Question: It is required to place a number of queens so that there is a queen in each row and column. Find the number of different placements of queens that satisfy the constraint that queens cannot attack each other. At the same time, the newly placed queen cannot be eaten by the existing knight, but there is no need to consider whether the knight will be attacked by the queen.
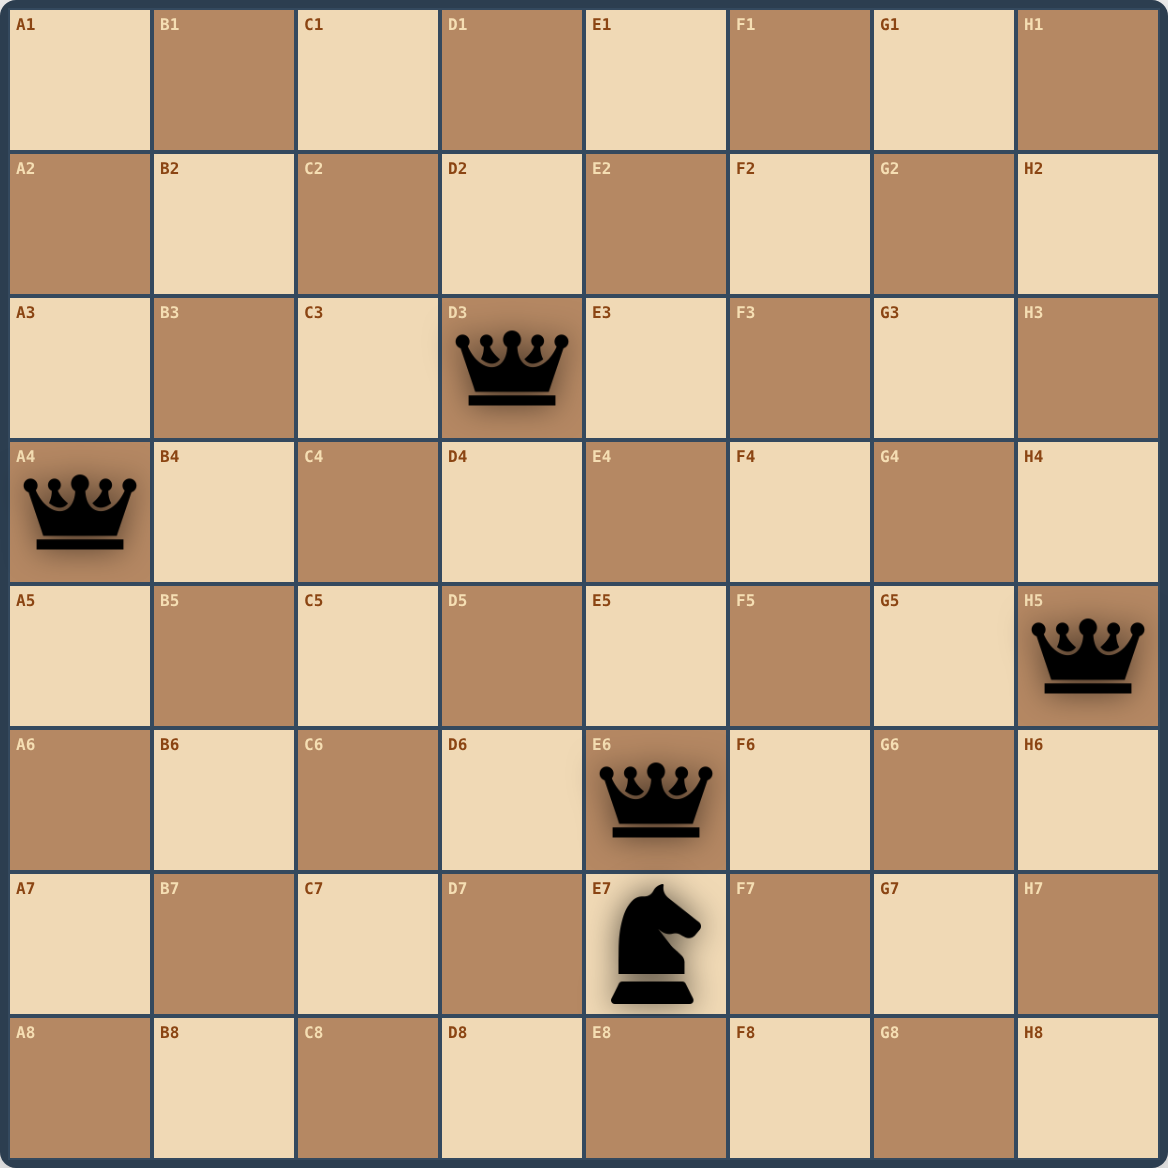
Answer: 2